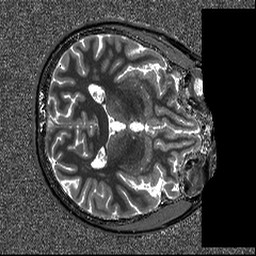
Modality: T1map
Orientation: axial
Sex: female